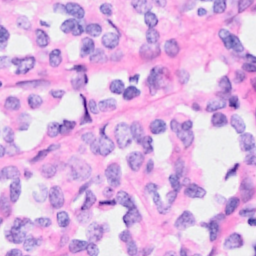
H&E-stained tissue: Breast